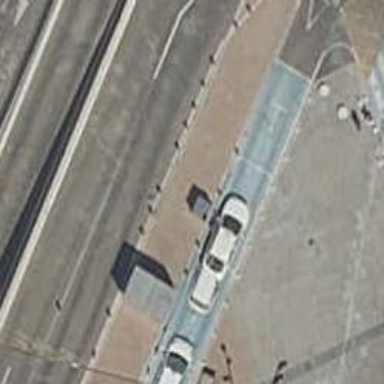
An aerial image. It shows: Taxi stand.